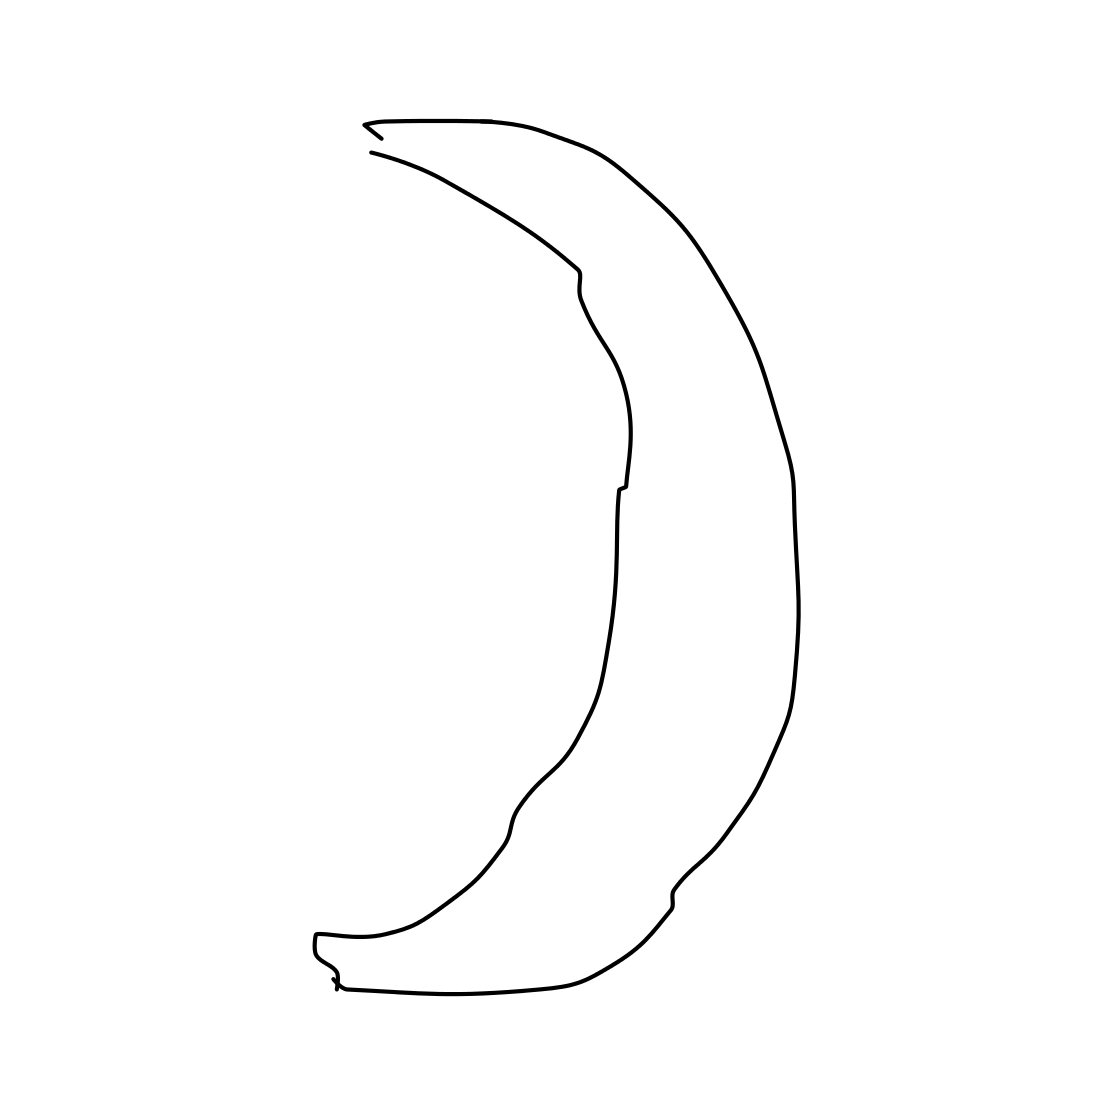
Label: moon